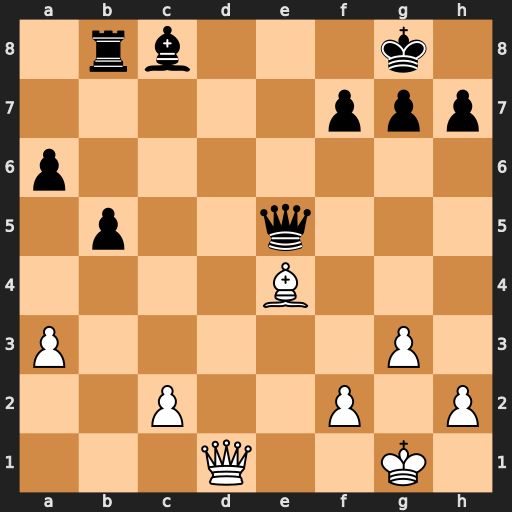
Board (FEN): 1rb3k1/5ppp/p7/1p2q3/4B3/P5P1/2P2P1P/3Q2K1
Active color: w
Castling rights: -
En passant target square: -
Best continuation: Qd8+ Qe8 Qxe8#